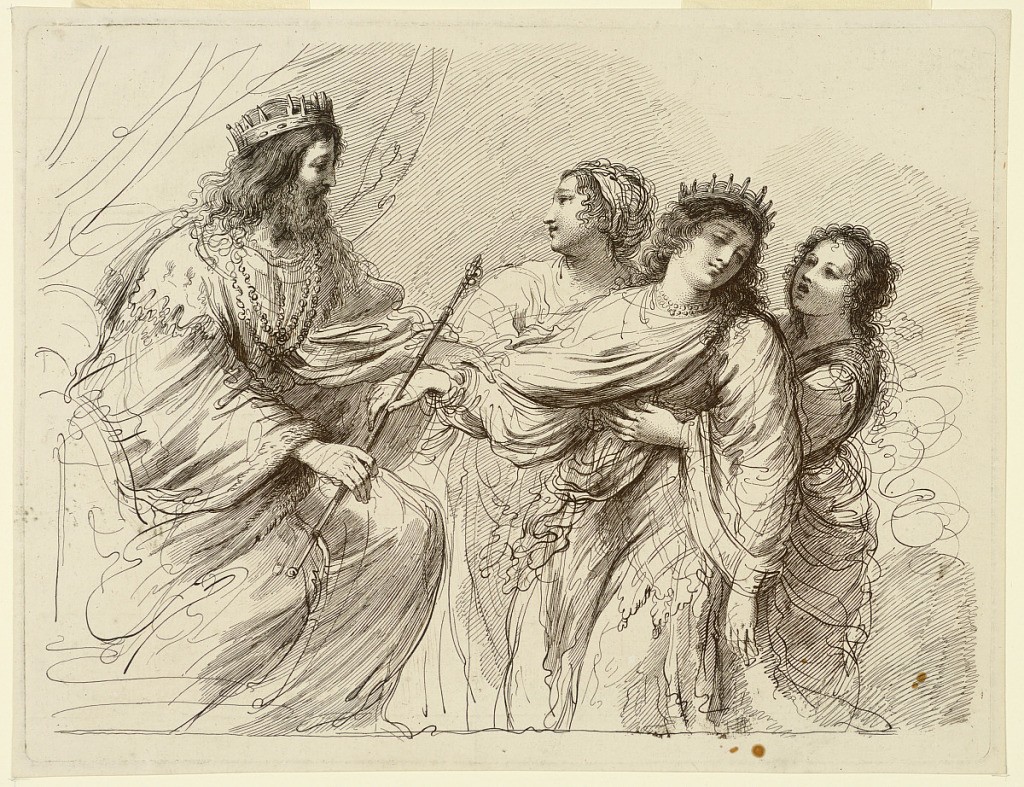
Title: Queen Esther and Ahasuerus
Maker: Francesco Bartolozzi, Italian, active England, 1727–1815
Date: ca. 1760–1770
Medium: Engraving in brown ink on white paper
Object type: Print
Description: The king seated on his throne at left, before him Esther, with a crown carried by her handmaidens. The king and queen both touch the staff of the ruler. A curtain beyond.